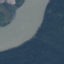
Land use / land cover: River